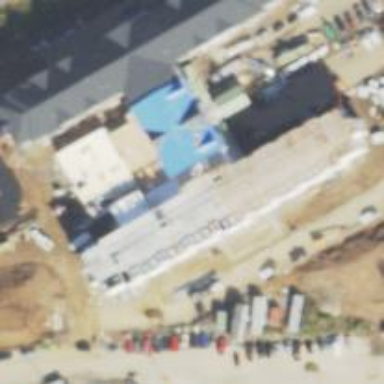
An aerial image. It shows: Nursing home building.